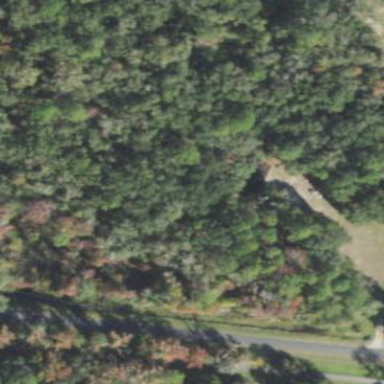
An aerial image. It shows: Mixed woodland with various types of leaves.